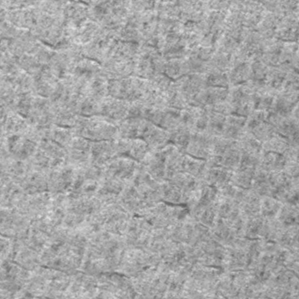
Label: frost